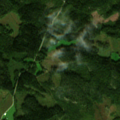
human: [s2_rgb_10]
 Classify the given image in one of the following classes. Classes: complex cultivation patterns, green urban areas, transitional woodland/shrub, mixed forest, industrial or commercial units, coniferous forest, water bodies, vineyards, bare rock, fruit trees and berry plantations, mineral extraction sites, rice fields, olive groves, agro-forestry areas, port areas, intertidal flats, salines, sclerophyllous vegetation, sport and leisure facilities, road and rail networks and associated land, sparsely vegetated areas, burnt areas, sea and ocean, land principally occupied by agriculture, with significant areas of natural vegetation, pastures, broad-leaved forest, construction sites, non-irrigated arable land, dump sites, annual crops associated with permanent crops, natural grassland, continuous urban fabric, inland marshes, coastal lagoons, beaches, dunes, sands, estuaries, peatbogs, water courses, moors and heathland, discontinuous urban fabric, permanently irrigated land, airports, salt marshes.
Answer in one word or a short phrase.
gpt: land principally occupied by agriculture, with significant areas of natural vegetation, coniferous forest, mixed forest, transitional woodland/shrub